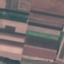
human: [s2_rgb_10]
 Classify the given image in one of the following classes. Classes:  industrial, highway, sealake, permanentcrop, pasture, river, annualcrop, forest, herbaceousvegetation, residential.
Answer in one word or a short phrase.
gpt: AnnualCrop